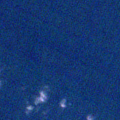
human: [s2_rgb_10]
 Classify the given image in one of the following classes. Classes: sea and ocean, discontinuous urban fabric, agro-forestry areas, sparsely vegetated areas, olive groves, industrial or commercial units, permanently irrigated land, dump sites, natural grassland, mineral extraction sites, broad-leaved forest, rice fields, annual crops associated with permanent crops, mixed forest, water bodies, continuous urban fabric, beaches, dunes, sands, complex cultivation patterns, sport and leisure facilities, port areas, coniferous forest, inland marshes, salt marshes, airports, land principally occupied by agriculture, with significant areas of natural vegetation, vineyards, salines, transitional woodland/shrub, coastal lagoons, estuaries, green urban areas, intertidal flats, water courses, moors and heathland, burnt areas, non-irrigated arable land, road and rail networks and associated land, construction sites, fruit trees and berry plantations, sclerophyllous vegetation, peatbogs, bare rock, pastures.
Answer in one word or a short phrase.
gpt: sea and ocean